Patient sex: M
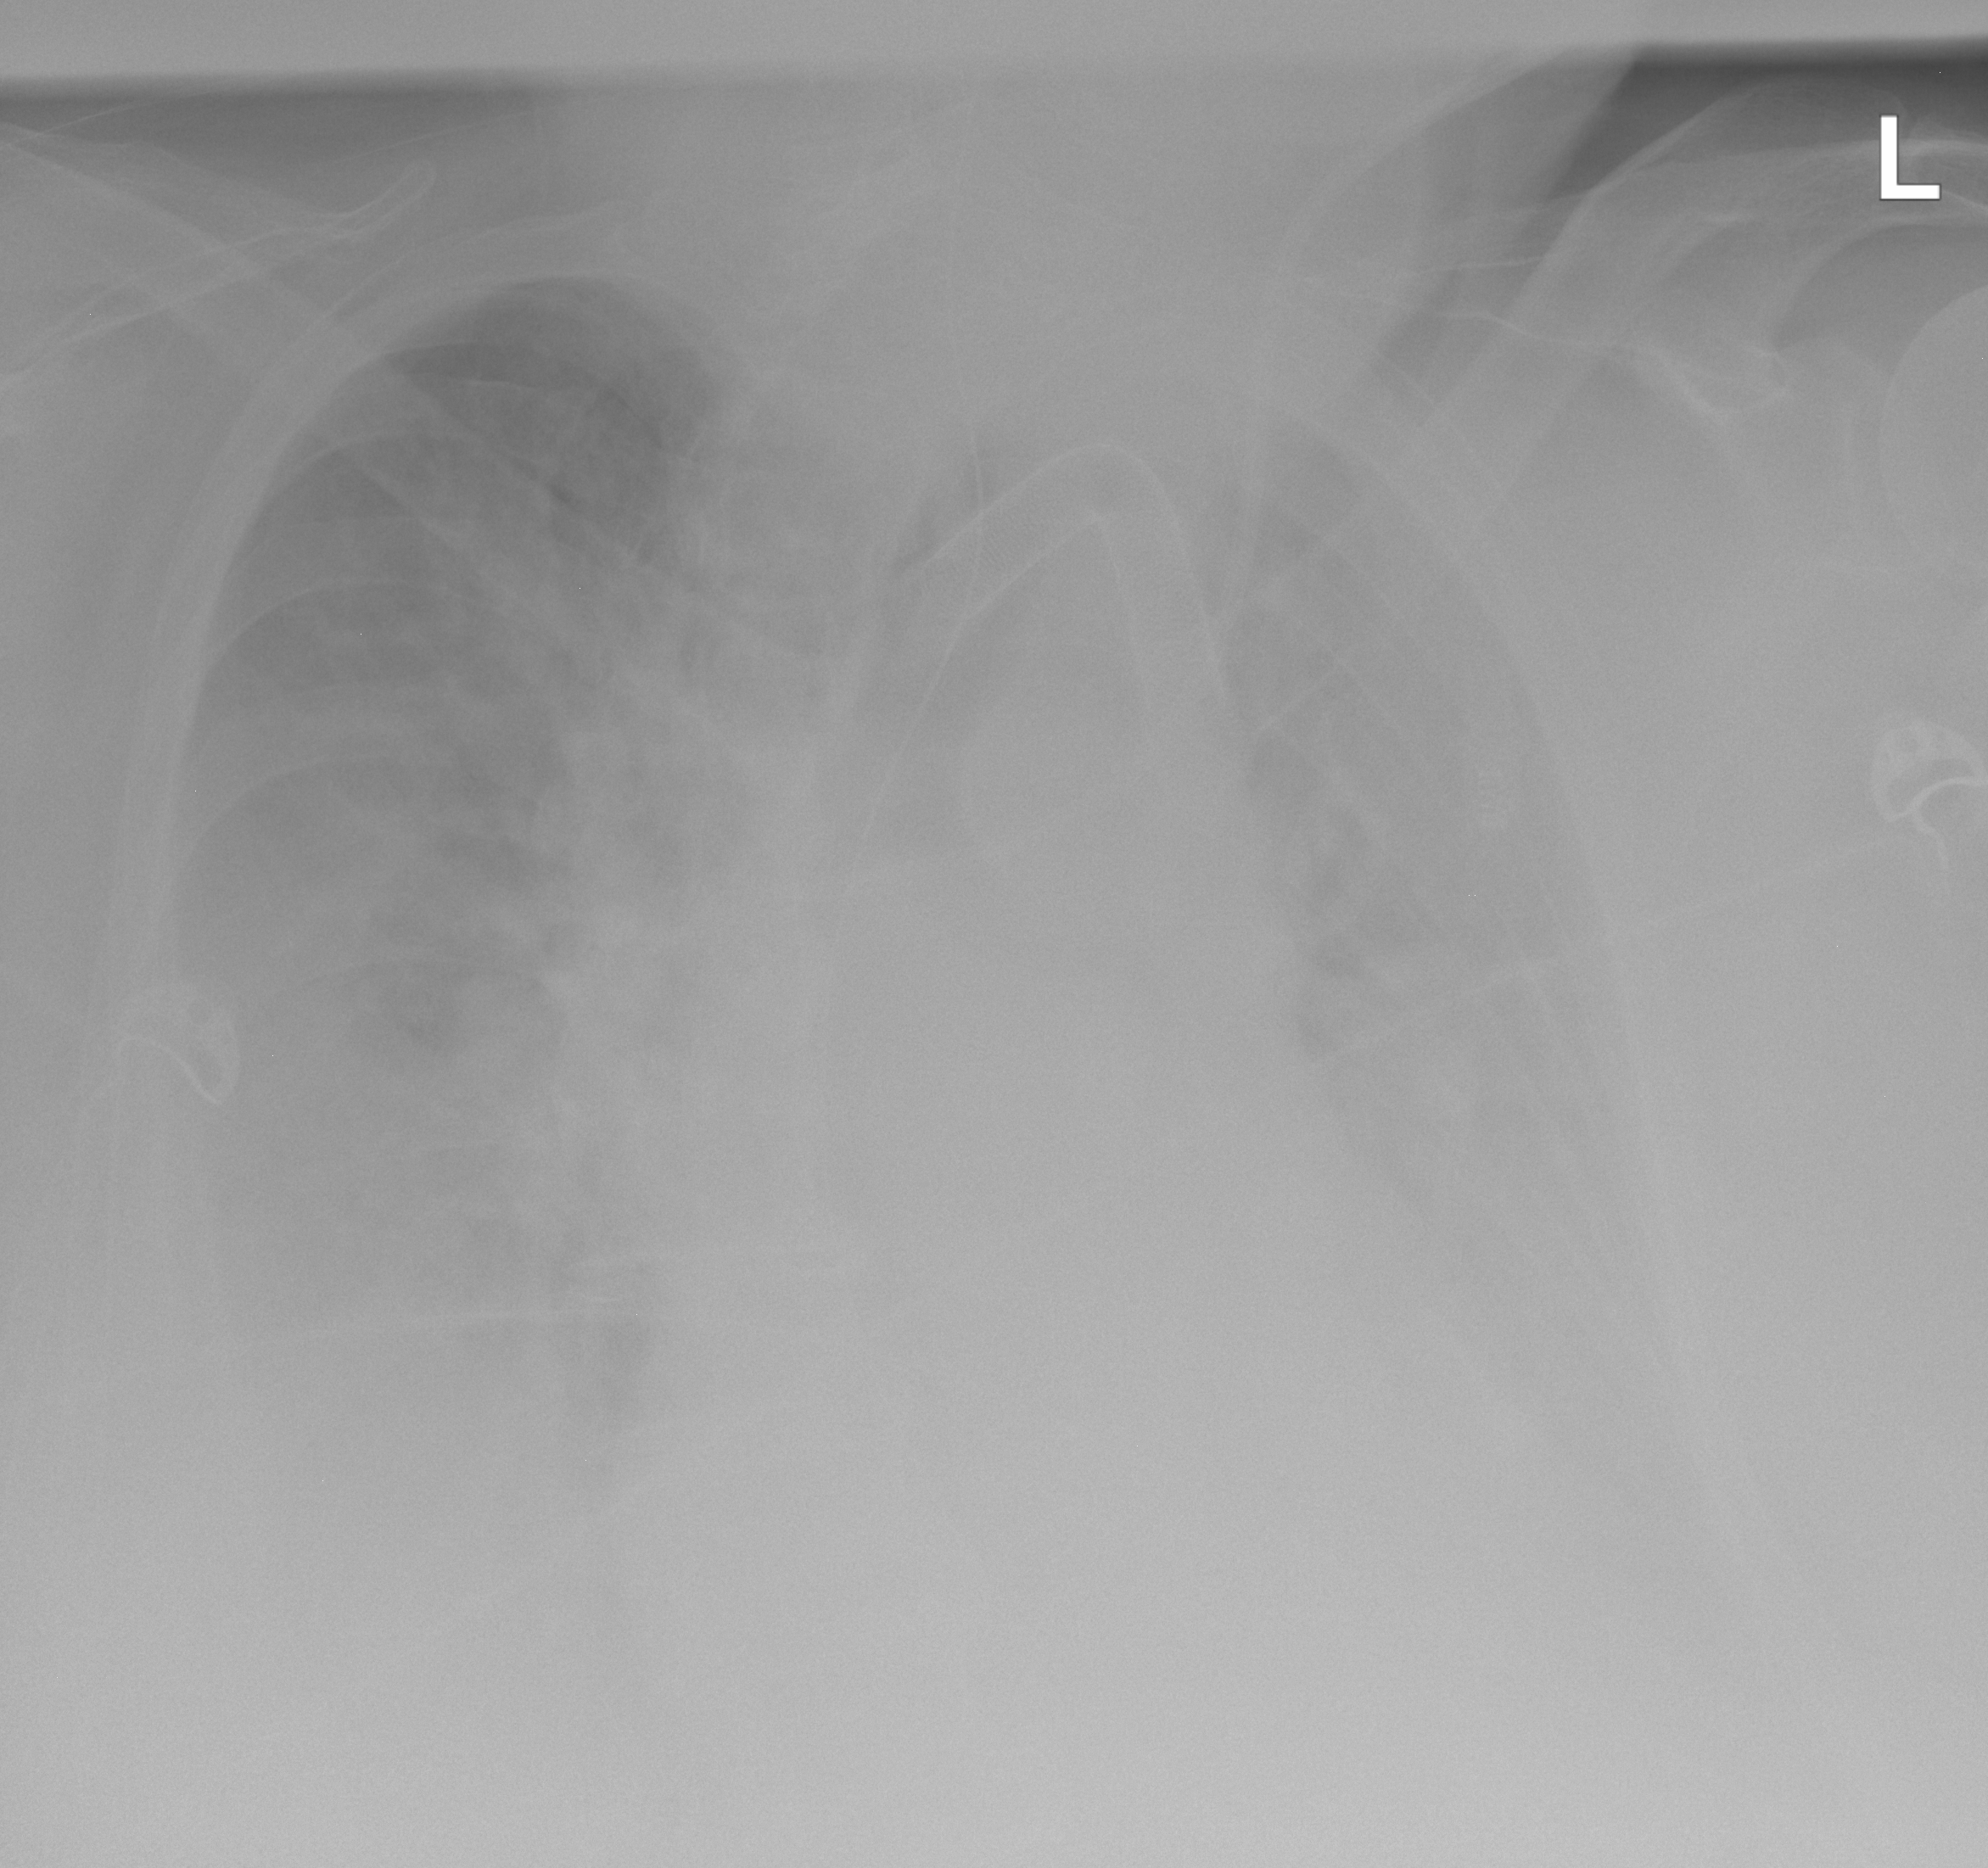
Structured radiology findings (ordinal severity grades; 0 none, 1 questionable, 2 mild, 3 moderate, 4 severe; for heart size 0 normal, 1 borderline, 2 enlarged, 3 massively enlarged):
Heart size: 2
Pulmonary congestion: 2
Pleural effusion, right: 3
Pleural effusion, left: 3
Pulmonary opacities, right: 1
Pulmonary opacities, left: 1
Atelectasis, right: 2
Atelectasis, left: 3